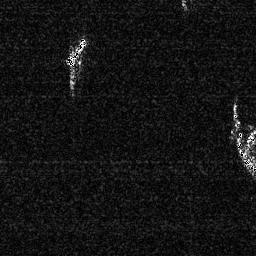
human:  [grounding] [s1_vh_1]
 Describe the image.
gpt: In the satellite image, there is  <ref>1 medium ship </ref> <box>[[23, 13, 35, 26, 0]]</box> located at top left.